Interaction volume radius: 5 \u00c5
Interaction volume height: 20 \u00c5
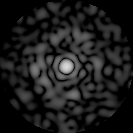
Disorder parameter: 0.8243